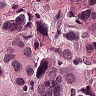
Metastatic tissue present: yes